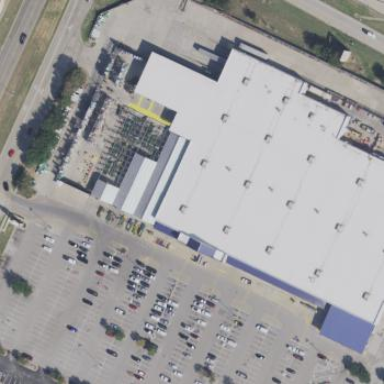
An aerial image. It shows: Retail building.